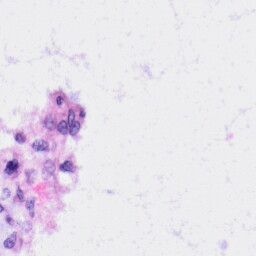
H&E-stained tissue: Liver